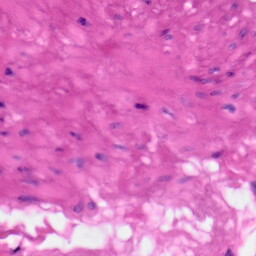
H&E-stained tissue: Skin